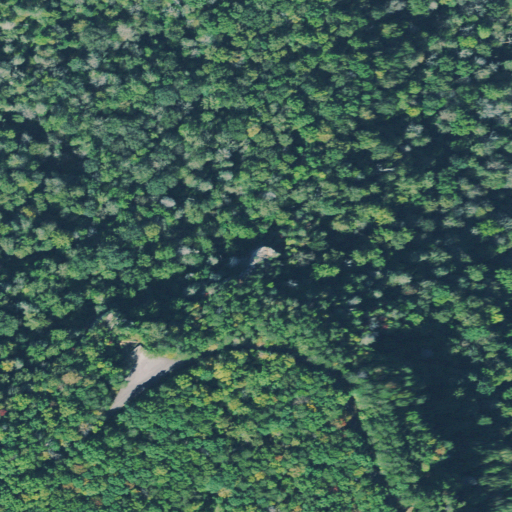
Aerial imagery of mountain in Tennessee named Buzzards Roost containing deciduous forest, mixed forest, evergreen forest, and open development